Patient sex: F
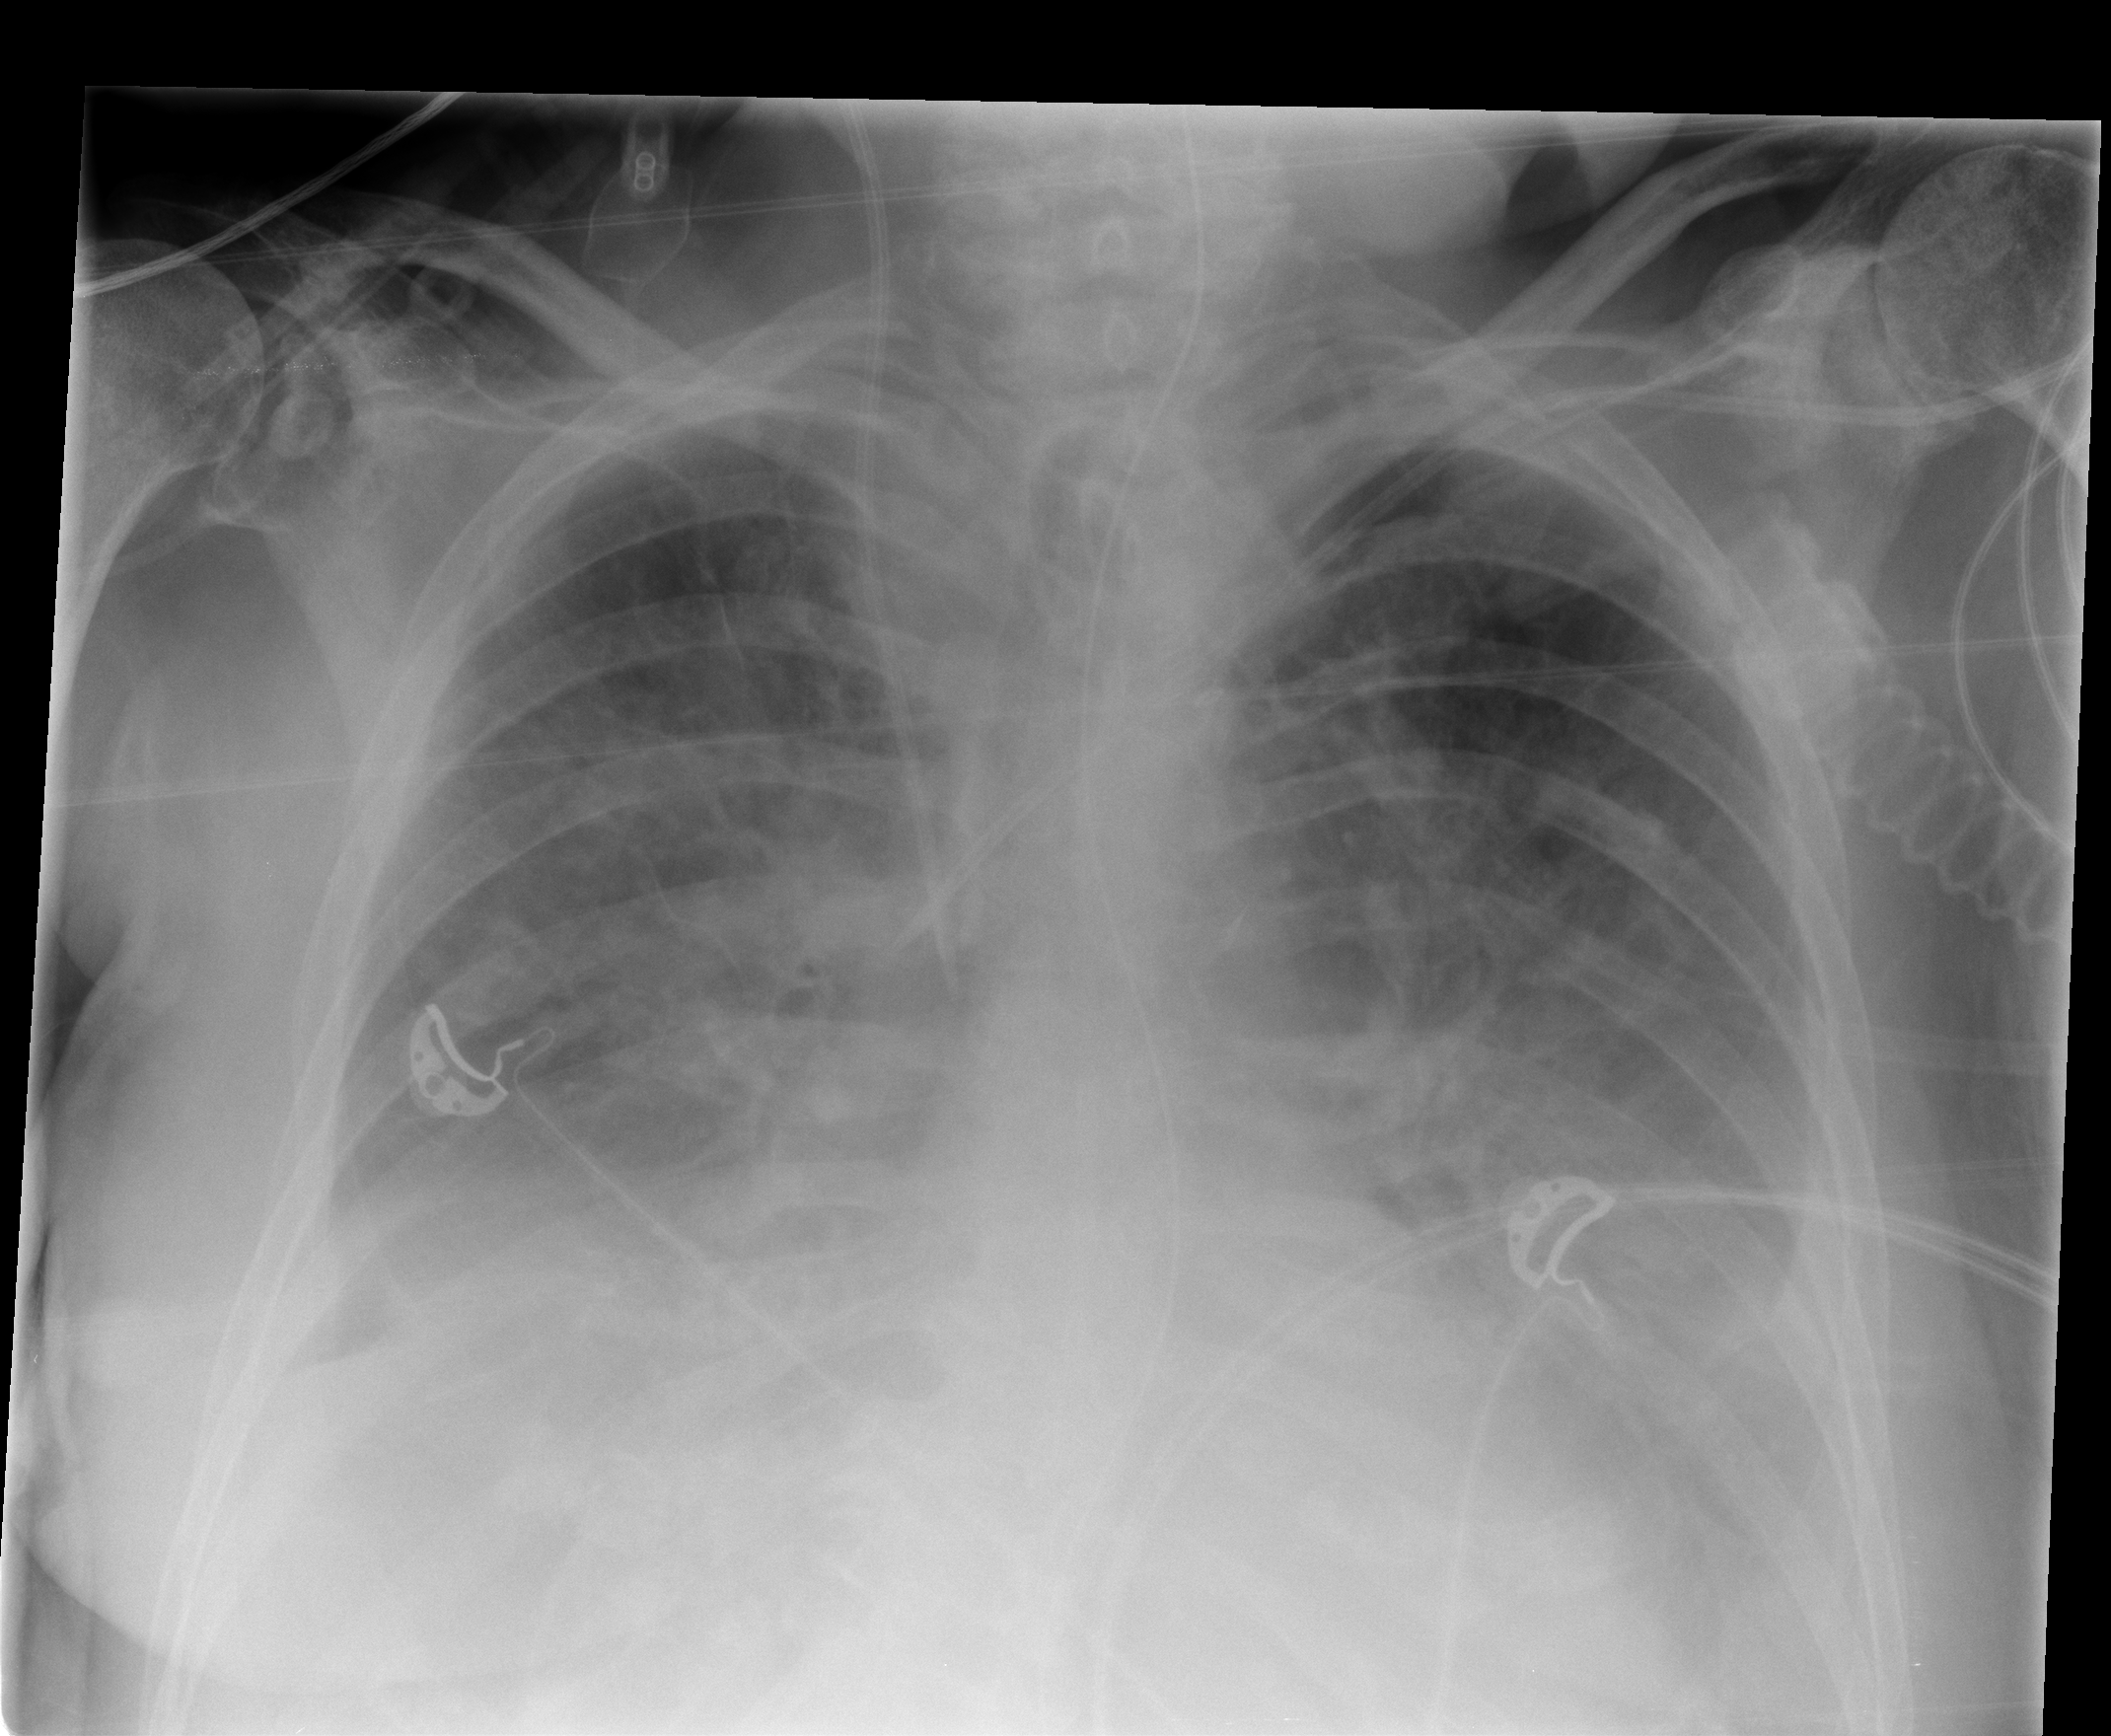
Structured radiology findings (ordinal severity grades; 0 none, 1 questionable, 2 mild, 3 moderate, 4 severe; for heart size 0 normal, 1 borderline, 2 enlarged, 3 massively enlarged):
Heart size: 2
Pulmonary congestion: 3
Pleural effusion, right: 3
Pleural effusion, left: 2
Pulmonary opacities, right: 1
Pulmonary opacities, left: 0
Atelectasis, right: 3
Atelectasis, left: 2